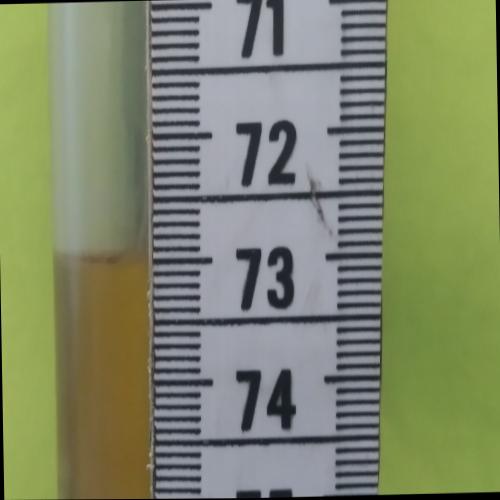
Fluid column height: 73.0 cm